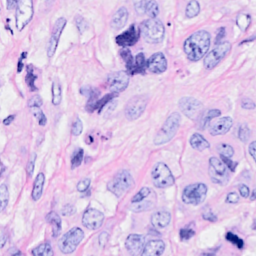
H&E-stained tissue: Breast